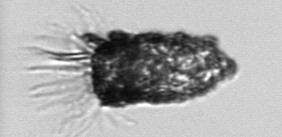
Label: Tintinnopsis